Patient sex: M
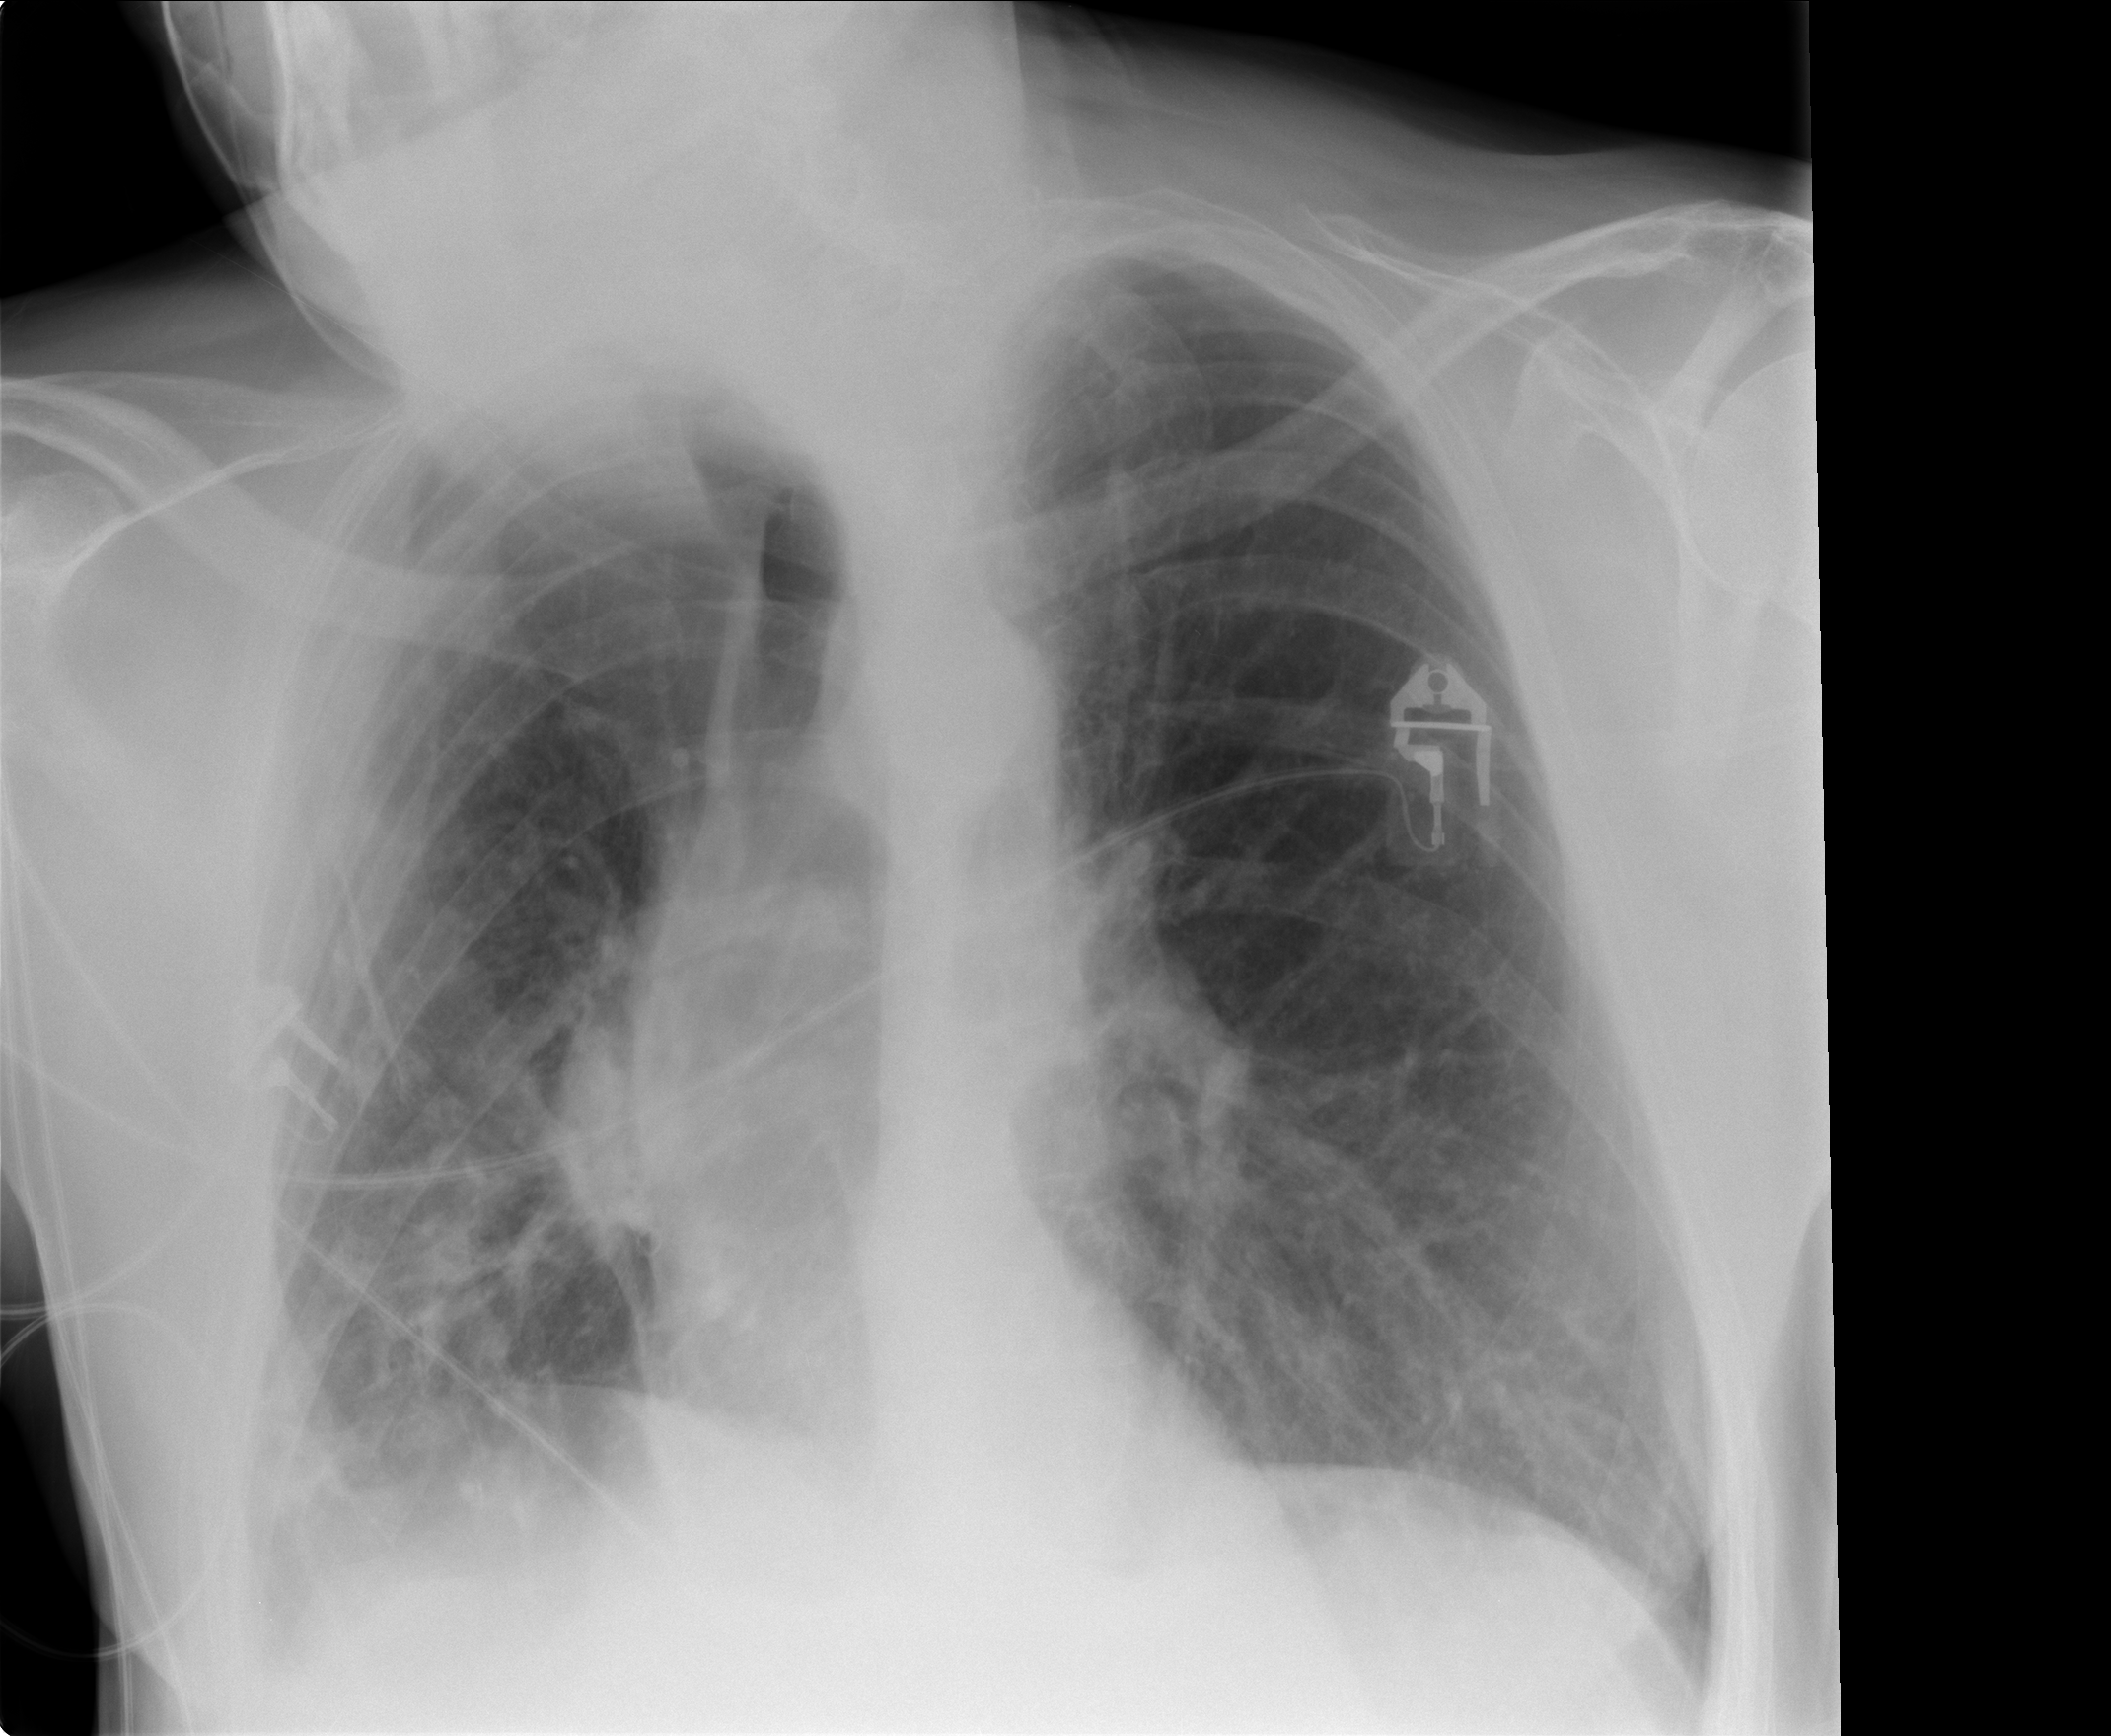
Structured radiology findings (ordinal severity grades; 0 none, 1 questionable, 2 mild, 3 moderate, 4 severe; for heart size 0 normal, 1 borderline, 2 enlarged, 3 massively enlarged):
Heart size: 0
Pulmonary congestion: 2
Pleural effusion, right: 2
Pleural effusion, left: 0
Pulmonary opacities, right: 2
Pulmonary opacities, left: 0
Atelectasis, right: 3
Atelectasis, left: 2